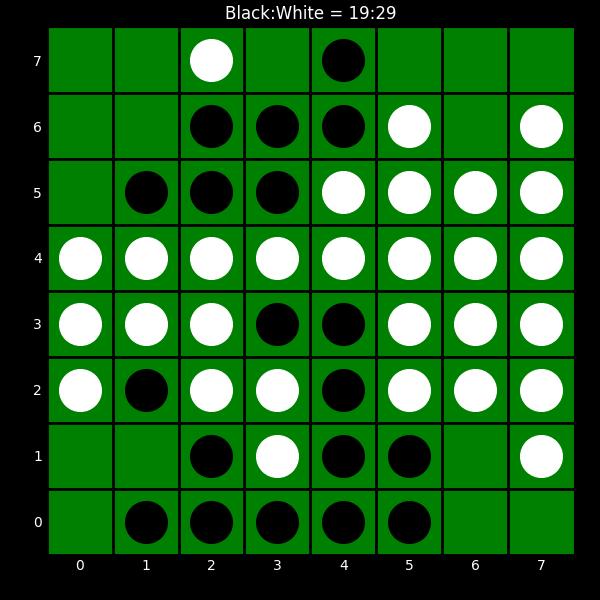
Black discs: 19
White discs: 29